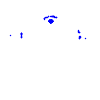
Particle: pion